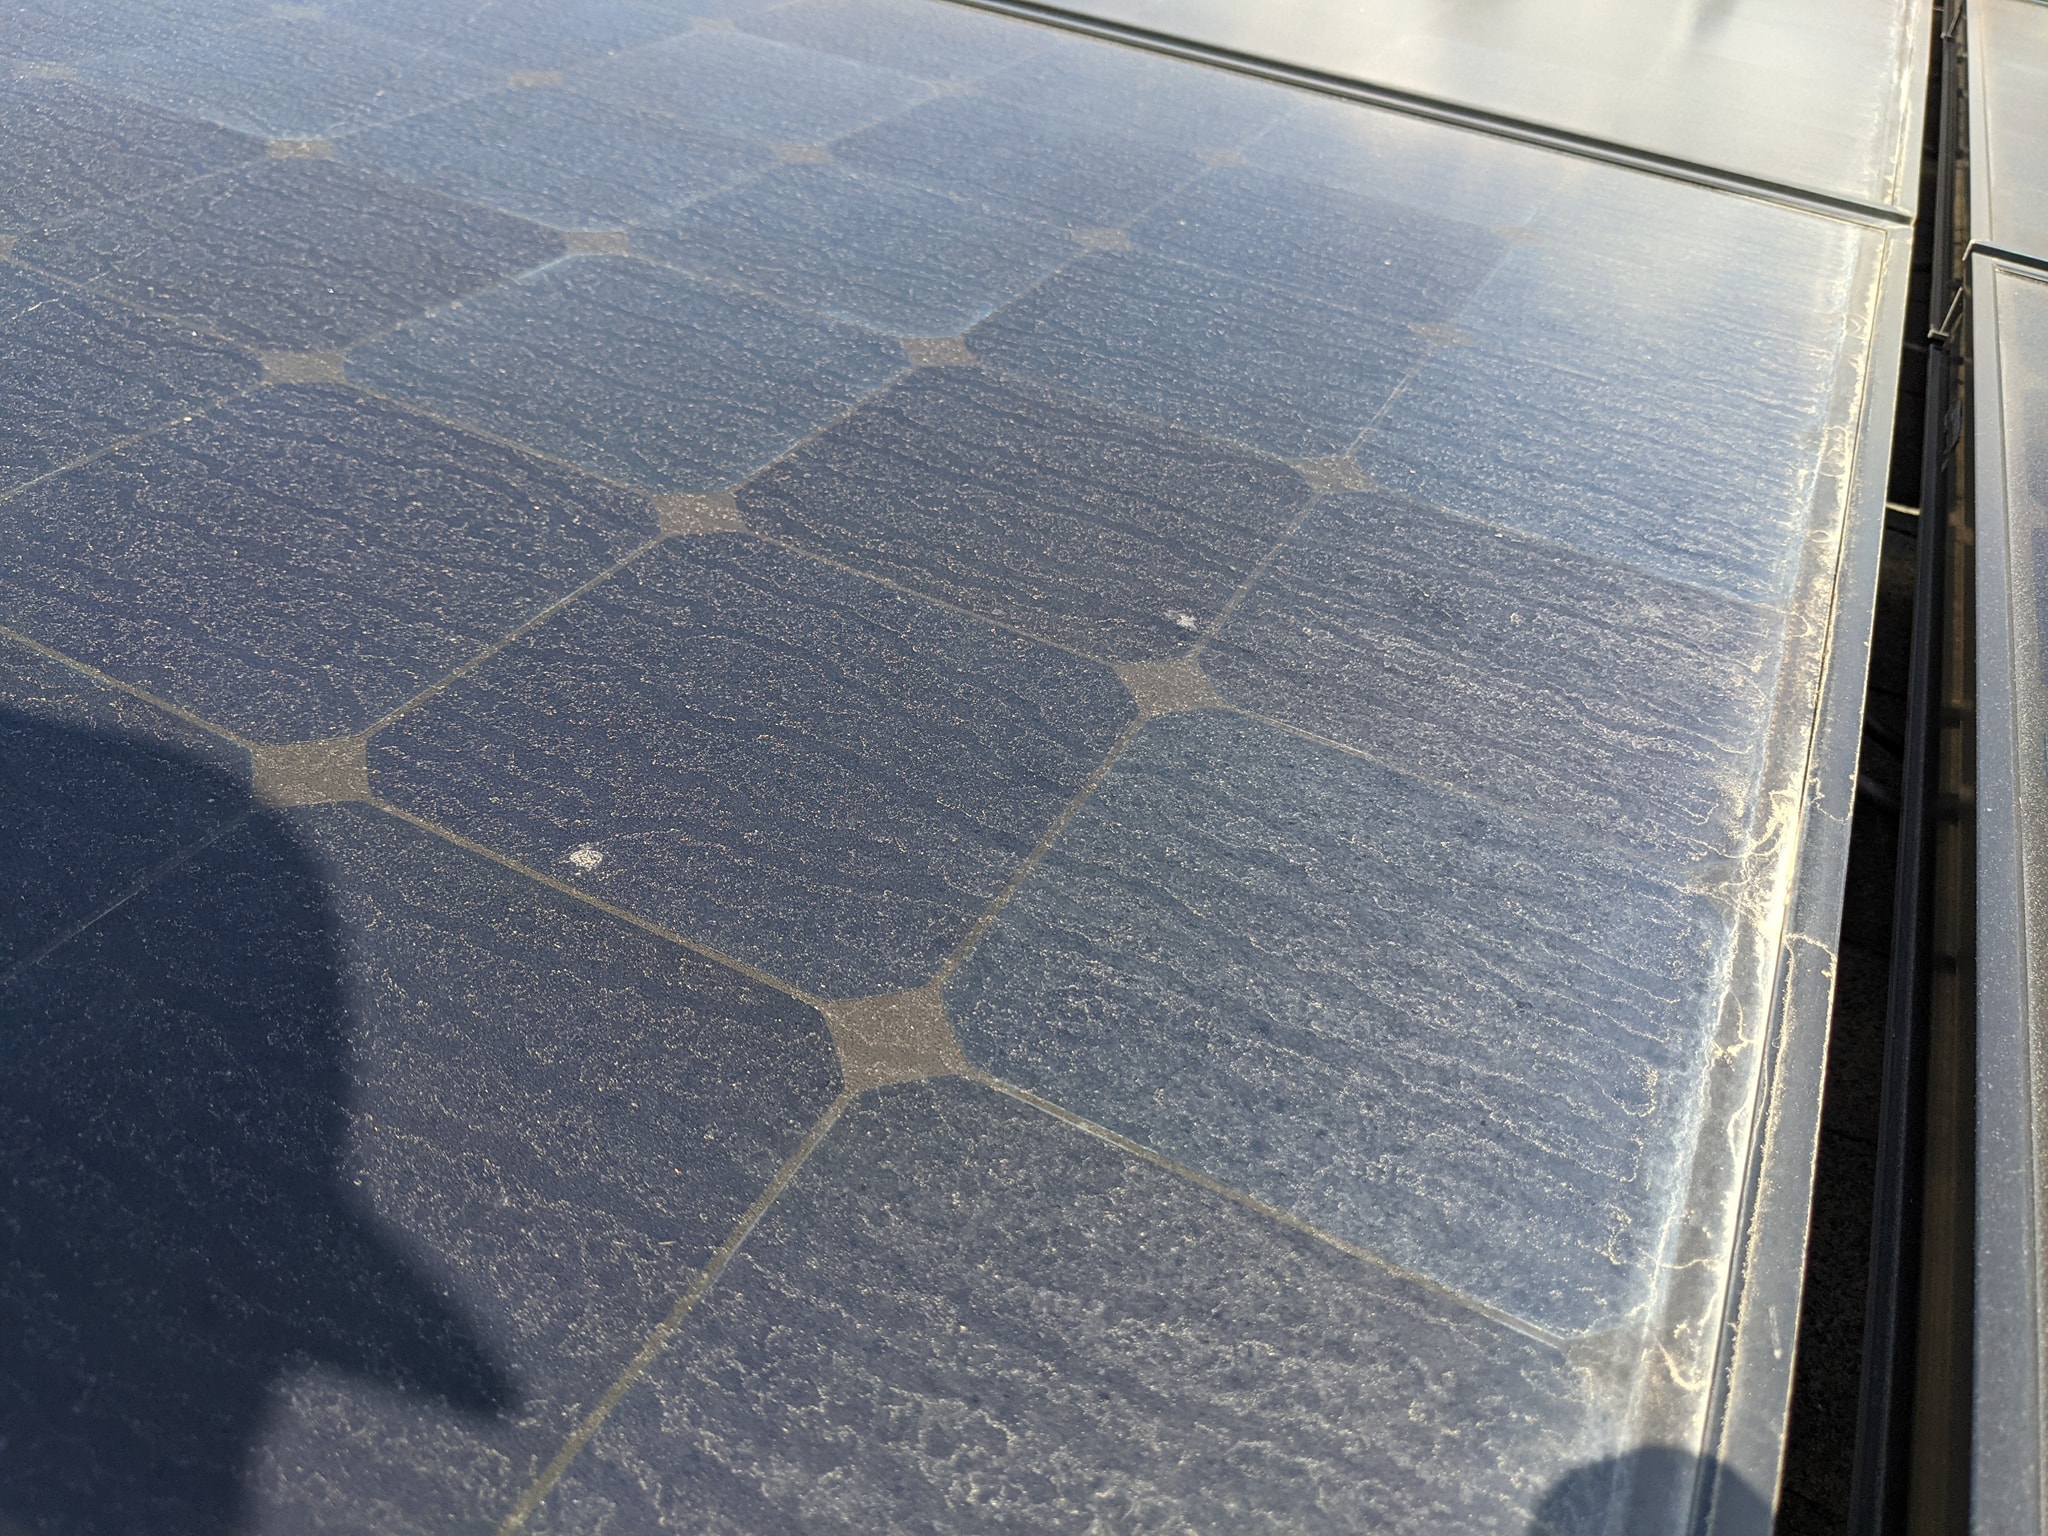
Label: Dusty